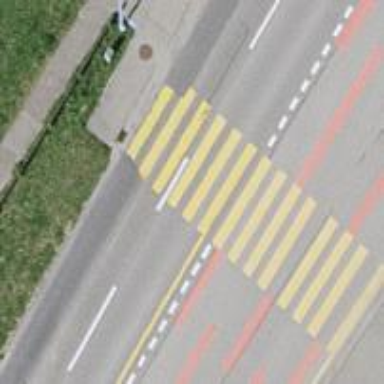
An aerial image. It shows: Zebra crossing on the road.